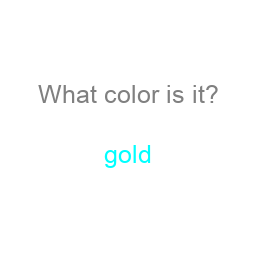
Color: cyan
Color name shown: gold
Background color: white
Question text color: gray